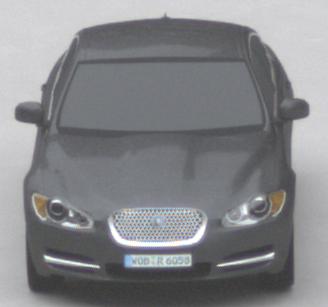
Make: Jaguar
Model: XF 3.0 V6
Detailed model: XF (X250) Limousine
Model produced from: 2010/02
Model produced until: 2010/10
Doors: 4
Color: gray
Road condition: dry road
Daytime: morning or afternoon
Contrast: low contrast